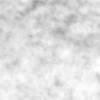
Label: no_change